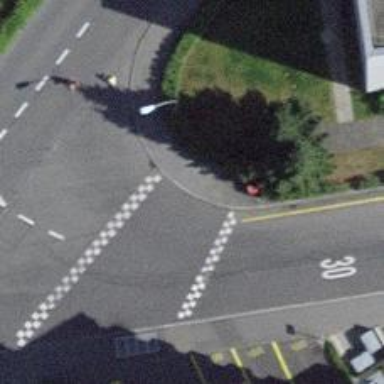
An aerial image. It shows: Kerb serving as barrier.